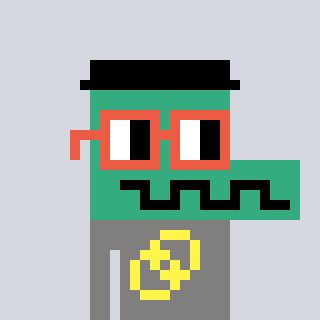
a pixel art character with square orange glasses, a crocodile-shaped head and a bluegrey-colored body on a cool background